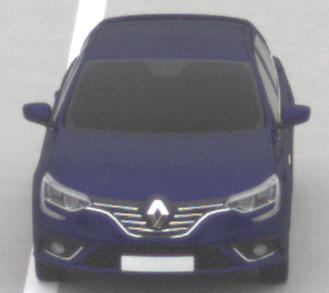
Make: Renault
Model: Mégane ENERGY TCe 100
Detailed model: Mégane (IV)
Model produced from: 2016/03
Model produced until: 2018/08
Doors: 5
Color: blue
Road condition: dry road
Daytime: midday
Contrast: low contrast